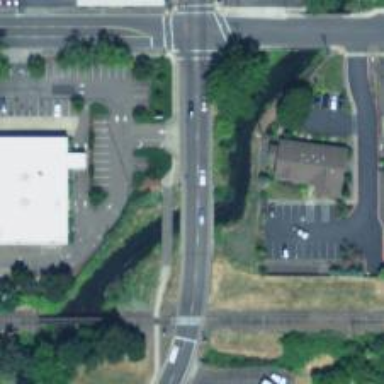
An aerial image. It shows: Primary highway bridge with sidewalk on the left.